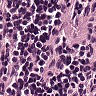
Metastatic tissue present: no